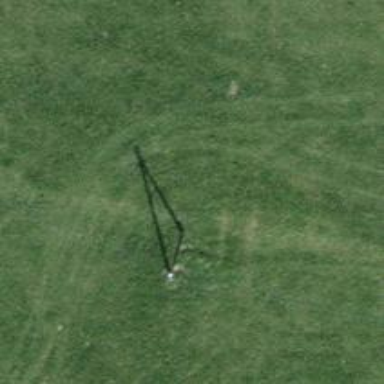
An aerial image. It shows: Minor power line.